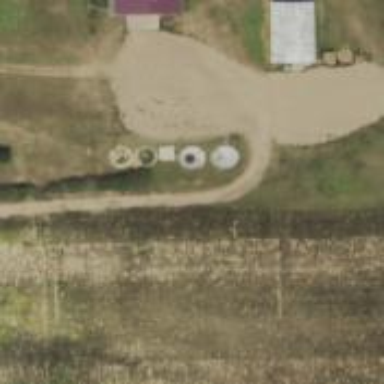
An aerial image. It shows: Silo.